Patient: sex M, age 46
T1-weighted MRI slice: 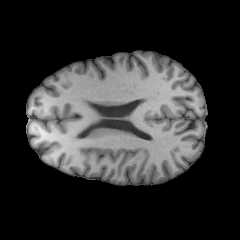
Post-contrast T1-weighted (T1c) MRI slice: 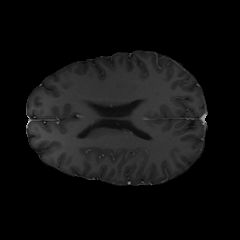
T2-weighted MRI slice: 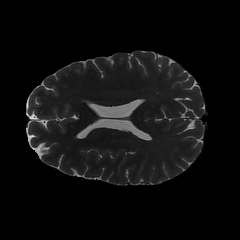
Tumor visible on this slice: no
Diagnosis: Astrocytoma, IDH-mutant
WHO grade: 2